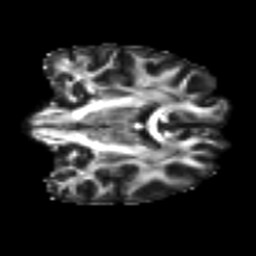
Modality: FA
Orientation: coronal
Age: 28
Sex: female
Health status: ill
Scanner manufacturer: siemens
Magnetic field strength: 3 T
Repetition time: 6.5 s
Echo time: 0.062 s